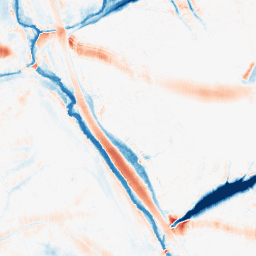
Category: morphological
Decomposition family: morphological_ellipse
Decomposition parameters: operation: average
width: 30
height: 20
Upsampling method: sinc_blackman
Upsampling parameters: scale: 4
kernel_size: 16
Upsampling scale: 4